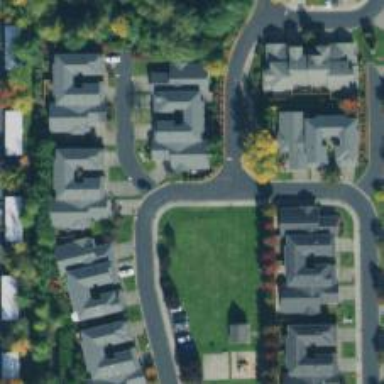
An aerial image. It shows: Residential road.